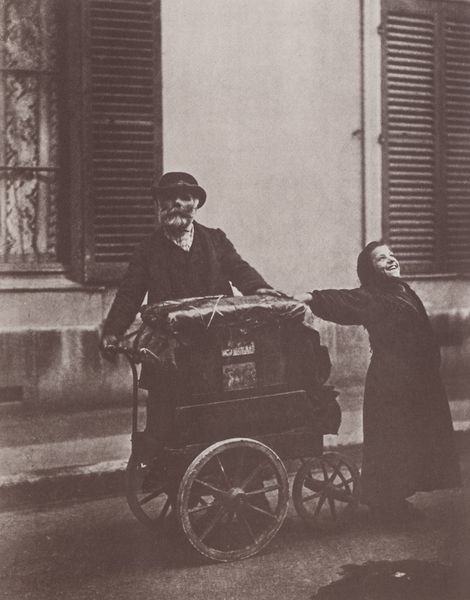
Titel: Leben und Arbeitswelt, Straßensänger
Künstler: Jean Eugène Auguste Atget
Schlagwörter: mann, mädchen, fenster, hut, strasse, haus, weg, tanz, bart, kind, fensterläden, räder, spieler, gardine, foto, fotografie, melone, orgel, leier, kurbel, leierkasten, leierkastenmann, festerläden, sielmann